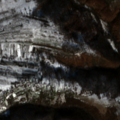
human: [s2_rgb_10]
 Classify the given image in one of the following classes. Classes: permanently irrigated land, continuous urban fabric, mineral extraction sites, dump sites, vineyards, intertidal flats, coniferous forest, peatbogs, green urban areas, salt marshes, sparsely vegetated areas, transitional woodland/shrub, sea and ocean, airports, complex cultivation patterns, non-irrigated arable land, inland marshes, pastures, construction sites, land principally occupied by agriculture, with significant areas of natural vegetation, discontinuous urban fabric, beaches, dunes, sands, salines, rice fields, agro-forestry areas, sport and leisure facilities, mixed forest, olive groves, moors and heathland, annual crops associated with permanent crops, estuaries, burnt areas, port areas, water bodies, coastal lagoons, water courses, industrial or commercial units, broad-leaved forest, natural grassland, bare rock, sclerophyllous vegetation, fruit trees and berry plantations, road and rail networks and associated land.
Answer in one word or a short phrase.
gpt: complex cultivation patterns, land principally occupied by agriculture, with significant areas of natural vegetation, broad-leaved forest, transitional woodland/shrub